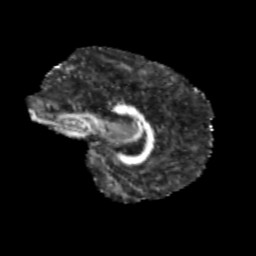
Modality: FA
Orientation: sagittal
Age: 12
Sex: male
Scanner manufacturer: siemens
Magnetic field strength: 3 T
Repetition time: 3.8 s
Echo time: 0.07 s